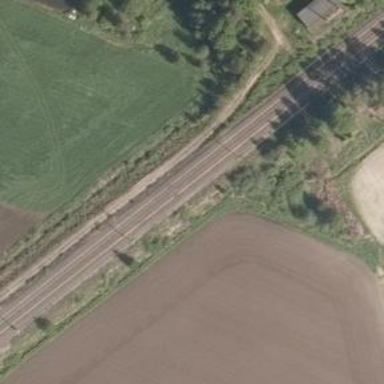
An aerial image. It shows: Railway signal.